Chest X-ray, AP view. Patient: 70 years old, sex M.
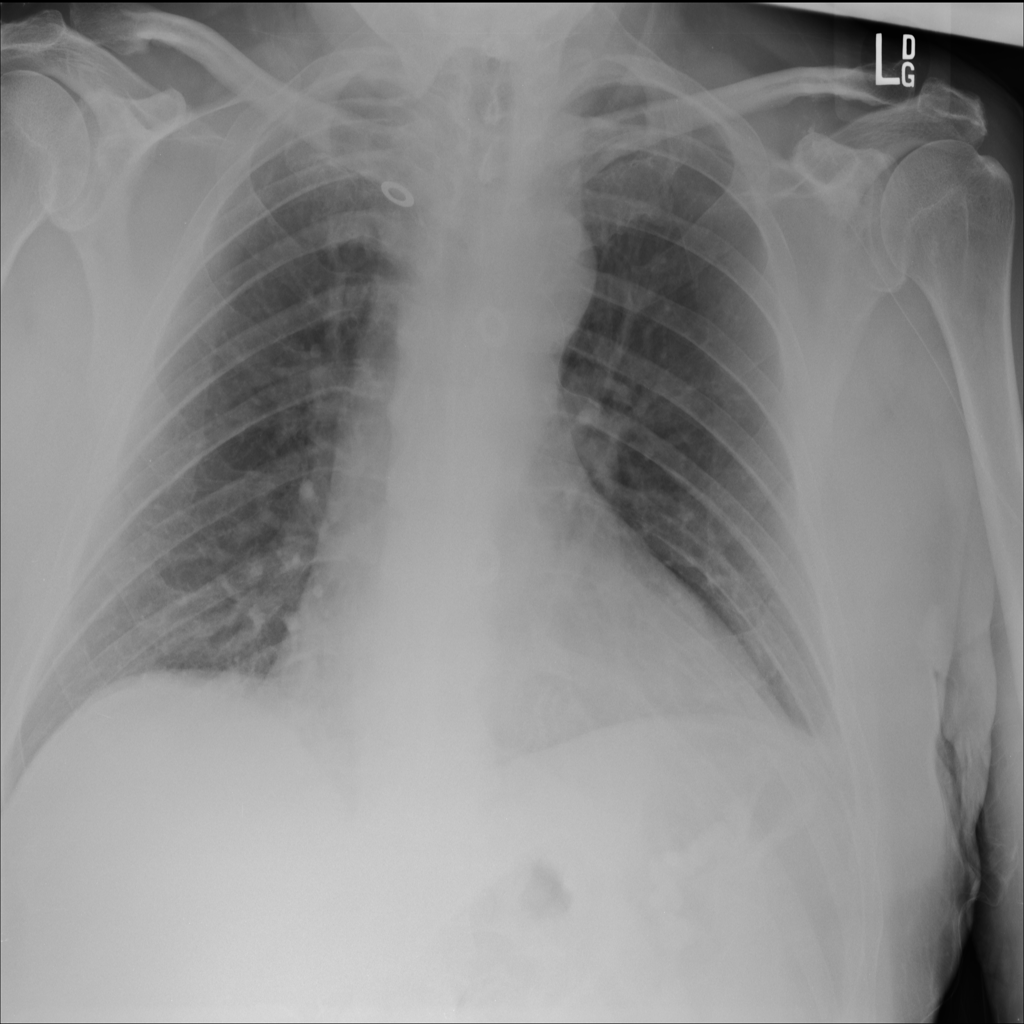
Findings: Cardiomegaly